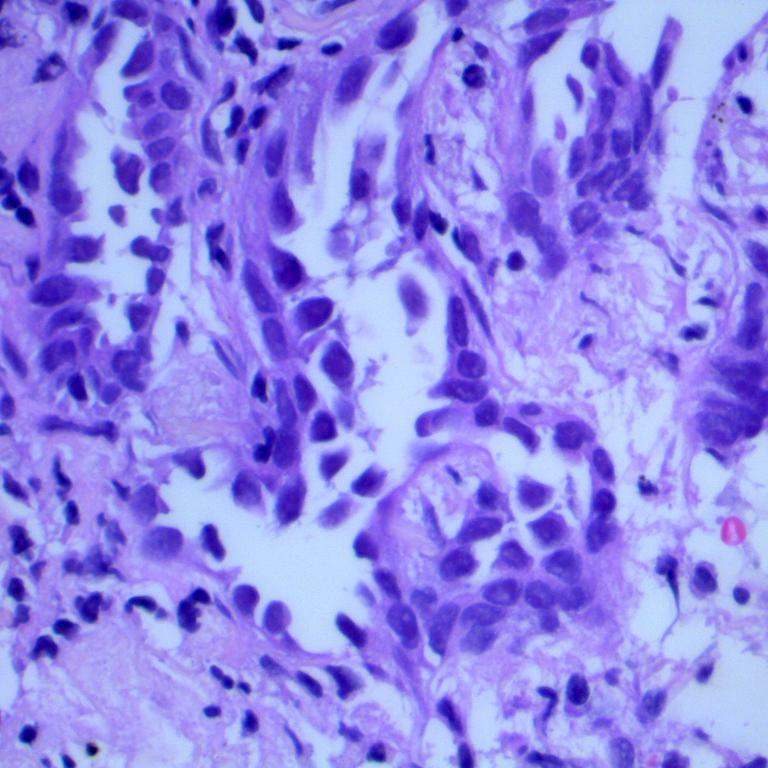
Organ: lung
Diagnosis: adenocarcinomas